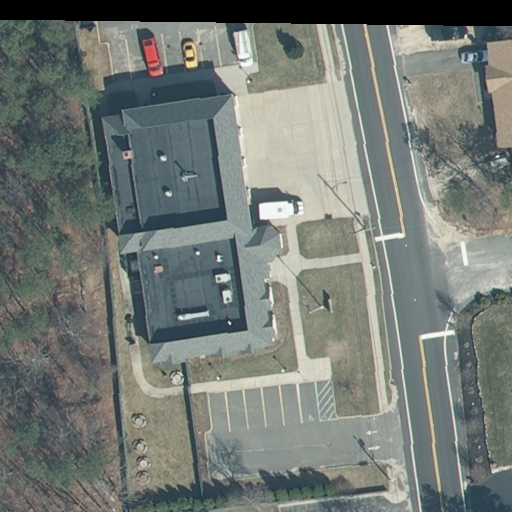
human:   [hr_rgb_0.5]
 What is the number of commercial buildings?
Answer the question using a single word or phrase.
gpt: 0

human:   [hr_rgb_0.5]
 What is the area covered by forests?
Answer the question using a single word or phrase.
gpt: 10656m2

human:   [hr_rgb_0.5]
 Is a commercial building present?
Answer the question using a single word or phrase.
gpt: no

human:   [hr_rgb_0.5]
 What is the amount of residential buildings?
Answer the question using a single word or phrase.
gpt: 3

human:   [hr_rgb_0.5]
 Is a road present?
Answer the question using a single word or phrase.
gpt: yes

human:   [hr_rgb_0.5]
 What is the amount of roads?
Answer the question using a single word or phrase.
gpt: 2

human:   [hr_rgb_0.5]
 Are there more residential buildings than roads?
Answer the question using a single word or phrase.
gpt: yes

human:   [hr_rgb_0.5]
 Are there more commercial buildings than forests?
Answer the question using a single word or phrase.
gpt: no

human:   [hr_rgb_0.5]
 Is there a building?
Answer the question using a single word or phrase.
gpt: yes

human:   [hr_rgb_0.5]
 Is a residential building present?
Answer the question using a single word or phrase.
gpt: yes

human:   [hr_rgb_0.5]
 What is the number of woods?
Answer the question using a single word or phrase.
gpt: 1

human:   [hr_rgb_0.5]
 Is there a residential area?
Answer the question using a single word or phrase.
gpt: yes

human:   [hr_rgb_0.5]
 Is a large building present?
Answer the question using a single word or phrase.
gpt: yes

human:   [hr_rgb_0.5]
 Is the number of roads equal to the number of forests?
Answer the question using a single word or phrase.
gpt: no

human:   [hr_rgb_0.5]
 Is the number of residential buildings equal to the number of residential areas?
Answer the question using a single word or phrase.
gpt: no

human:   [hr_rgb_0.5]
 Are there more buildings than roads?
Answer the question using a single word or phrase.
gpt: yes

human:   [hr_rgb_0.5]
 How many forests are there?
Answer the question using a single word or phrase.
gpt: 1

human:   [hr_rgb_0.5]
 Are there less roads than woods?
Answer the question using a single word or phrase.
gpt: no

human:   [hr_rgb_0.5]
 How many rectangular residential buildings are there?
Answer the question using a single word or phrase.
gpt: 1

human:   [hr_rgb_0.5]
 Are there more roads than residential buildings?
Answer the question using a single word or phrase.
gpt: no

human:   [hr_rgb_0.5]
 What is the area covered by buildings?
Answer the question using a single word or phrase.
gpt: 1757m2

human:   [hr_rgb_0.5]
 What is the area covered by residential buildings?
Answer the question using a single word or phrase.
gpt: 1757m2

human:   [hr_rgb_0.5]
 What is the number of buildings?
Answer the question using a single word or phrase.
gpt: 3

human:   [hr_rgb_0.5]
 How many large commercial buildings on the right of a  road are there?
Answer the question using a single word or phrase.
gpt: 0

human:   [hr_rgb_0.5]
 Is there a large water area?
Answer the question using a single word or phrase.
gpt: no

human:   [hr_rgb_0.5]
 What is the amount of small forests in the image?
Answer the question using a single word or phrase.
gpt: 0

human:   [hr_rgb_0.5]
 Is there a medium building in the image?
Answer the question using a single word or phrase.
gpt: yes

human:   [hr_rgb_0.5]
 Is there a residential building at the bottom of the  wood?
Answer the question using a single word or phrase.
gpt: no

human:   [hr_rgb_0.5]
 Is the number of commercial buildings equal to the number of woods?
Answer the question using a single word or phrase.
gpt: no

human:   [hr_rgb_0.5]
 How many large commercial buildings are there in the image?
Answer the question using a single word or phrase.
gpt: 0

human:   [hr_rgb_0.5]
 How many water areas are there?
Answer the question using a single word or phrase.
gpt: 0

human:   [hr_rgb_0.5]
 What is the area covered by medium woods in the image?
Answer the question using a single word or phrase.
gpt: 0m2

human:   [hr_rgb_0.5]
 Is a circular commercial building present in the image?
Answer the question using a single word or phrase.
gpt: no

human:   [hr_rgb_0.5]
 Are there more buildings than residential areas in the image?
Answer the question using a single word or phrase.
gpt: yes

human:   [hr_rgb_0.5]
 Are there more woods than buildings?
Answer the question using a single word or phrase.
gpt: no

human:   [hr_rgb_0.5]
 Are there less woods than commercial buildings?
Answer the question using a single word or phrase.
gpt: no

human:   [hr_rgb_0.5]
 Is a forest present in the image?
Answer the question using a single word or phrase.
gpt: yes

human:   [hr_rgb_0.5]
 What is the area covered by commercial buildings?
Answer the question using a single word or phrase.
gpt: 0m2

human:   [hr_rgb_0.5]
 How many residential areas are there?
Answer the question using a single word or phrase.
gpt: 1

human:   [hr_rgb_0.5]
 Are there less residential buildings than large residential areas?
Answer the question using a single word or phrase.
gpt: no

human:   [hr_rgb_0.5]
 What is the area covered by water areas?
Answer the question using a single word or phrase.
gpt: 0m2

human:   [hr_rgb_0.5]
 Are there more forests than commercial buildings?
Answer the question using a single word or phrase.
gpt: yes

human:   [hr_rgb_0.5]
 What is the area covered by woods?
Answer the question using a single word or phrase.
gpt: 10656m2

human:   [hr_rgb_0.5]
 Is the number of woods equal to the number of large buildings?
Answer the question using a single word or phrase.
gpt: yes

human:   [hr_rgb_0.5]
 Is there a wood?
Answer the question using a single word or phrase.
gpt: yes

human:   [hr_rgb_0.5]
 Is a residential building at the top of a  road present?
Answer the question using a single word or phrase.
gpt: yes

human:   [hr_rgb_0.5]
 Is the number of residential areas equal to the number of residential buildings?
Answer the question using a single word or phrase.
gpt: no

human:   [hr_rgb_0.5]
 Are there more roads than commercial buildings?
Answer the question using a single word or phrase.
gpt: yes

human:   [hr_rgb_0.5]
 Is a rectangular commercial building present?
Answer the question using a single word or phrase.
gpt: no

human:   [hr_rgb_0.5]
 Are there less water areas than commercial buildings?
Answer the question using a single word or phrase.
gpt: no

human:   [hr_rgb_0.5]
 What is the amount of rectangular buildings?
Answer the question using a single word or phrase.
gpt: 1

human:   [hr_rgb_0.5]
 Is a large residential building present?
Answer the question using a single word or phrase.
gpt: yes

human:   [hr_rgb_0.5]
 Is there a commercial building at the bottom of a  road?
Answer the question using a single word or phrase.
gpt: no

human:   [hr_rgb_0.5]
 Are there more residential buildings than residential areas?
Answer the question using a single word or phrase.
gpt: yes

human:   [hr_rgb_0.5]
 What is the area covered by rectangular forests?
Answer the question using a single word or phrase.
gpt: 10656m2

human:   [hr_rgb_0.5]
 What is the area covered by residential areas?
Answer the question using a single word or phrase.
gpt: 10656m2

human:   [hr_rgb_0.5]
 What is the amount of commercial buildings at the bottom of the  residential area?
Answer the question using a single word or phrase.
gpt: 0

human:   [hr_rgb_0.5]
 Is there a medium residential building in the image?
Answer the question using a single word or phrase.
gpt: yes

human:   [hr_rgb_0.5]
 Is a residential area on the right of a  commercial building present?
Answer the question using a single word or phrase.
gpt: no

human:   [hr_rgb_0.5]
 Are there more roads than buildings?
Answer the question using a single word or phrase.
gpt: no

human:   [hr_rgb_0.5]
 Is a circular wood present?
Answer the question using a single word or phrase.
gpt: no

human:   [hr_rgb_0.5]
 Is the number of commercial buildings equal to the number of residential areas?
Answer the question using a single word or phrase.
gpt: no

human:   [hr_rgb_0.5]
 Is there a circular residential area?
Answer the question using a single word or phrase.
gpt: no

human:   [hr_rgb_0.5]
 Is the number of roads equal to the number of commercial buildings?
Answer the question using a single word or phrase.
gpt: no